Question: How do I remove None option from Picklist, Any hint will be appreciated !
Here is my code to fetch the supported bitrate from the URL.
'''
MappingTrackSelector.MappedTrackInfo mappedTrackInfo = selector.getCurrentMappedTrackInfo();
if (mappedTrackInfo != null) {
int rendererIndex = 0;
int rendererType = mappedTrackInfo.getRendererType(rendererIndex);
boolean allowAdaptiveSelections =
rendererType == C.TRACK_TYPE_VIDEO
|| (rendererType == C.TRACK_TYPE_AUDIO
&& mappedTrackInfo.getTypeSupport(C.TRACK_TYPE_VIDEO)
== MappingTrackSelector.MappedTrackInfo.RENDERER_SUPPORT_NO_TRACKS);
Pair<AlertDialog, TrackSelectionView> dialogPair =
TrackSelectionView.getDialog(VideoStream.this, "Available Quality", (DefaultTrackSelector) selector, rendererIndex);
dialogPair.second.setShowDisableOption(true);
dialogPair.second.setAllowAdaptiveSelections(allowAdaptiveSelections);
dialogPair.first.show();
}
'''
**And the output **
<URL>

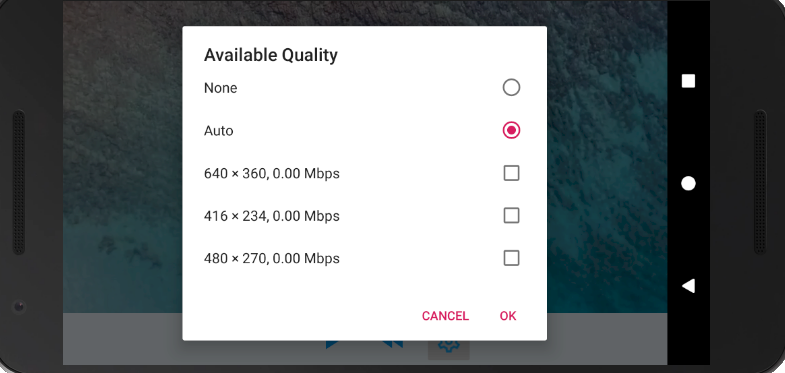
Answer: it can be done by removing the below line.